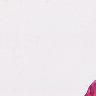
Metastatic tissue present: no